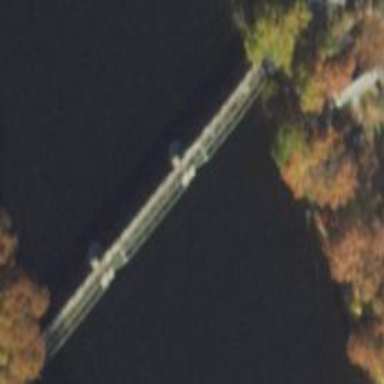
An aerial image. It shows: Path on bridge.